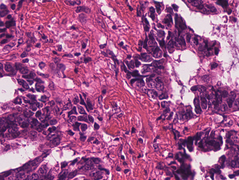
Tumor epithelial tissue: yes
Tumor-associated stroma tissue: yes
Normal tissue: no